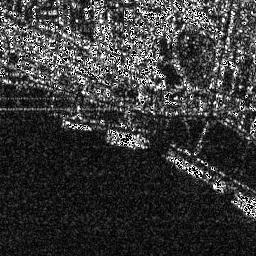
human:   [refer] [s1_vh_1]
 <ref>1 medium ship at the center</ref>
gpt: <box>[[41, 49, 57, 58, 0]]</box>